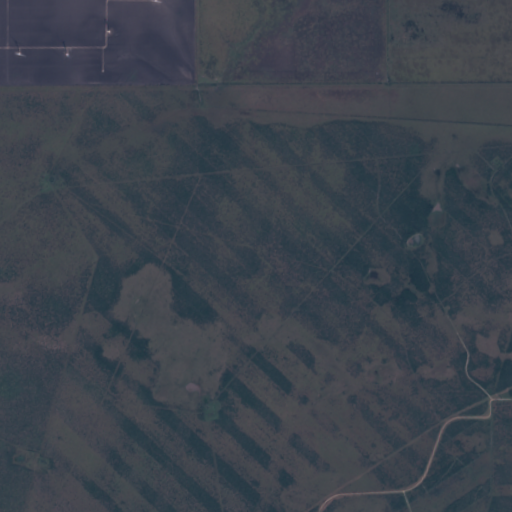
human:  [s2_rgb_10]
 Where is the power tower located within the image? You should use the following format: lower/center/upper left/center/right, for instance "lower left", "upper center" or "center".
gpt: The power tower is located in the upper of the image.
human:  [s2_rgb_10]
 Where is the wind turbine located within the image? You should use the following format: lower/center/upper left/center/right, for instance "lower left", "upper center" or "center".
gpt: The wind turbine is located in the upper left of the image.
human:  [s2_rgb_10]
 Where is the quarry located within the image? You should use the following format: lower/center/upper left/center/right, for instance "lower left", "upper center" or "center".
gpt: There is no quarry in the image.